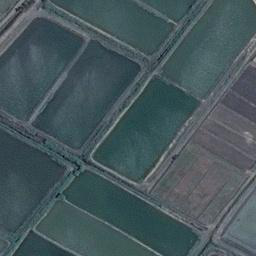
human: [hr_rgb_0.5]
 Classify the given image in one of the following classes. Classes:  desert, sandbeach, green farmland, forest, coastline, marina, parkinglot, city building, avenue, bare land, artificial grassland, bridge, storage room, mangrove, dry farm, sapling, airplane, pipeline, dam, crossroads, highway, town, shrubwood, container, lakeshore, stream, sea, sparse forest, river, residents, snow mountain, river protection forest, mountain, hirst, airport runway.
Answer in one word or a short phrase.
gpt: green farmland